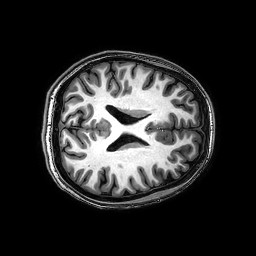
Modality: T1w
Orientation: axial
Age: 20
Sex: female
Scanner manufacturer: philips
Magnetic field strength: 3 T
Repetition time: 0.008214 s
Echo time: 0.00376 s